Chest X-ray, AP view. Patient: 38 years old, sex F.
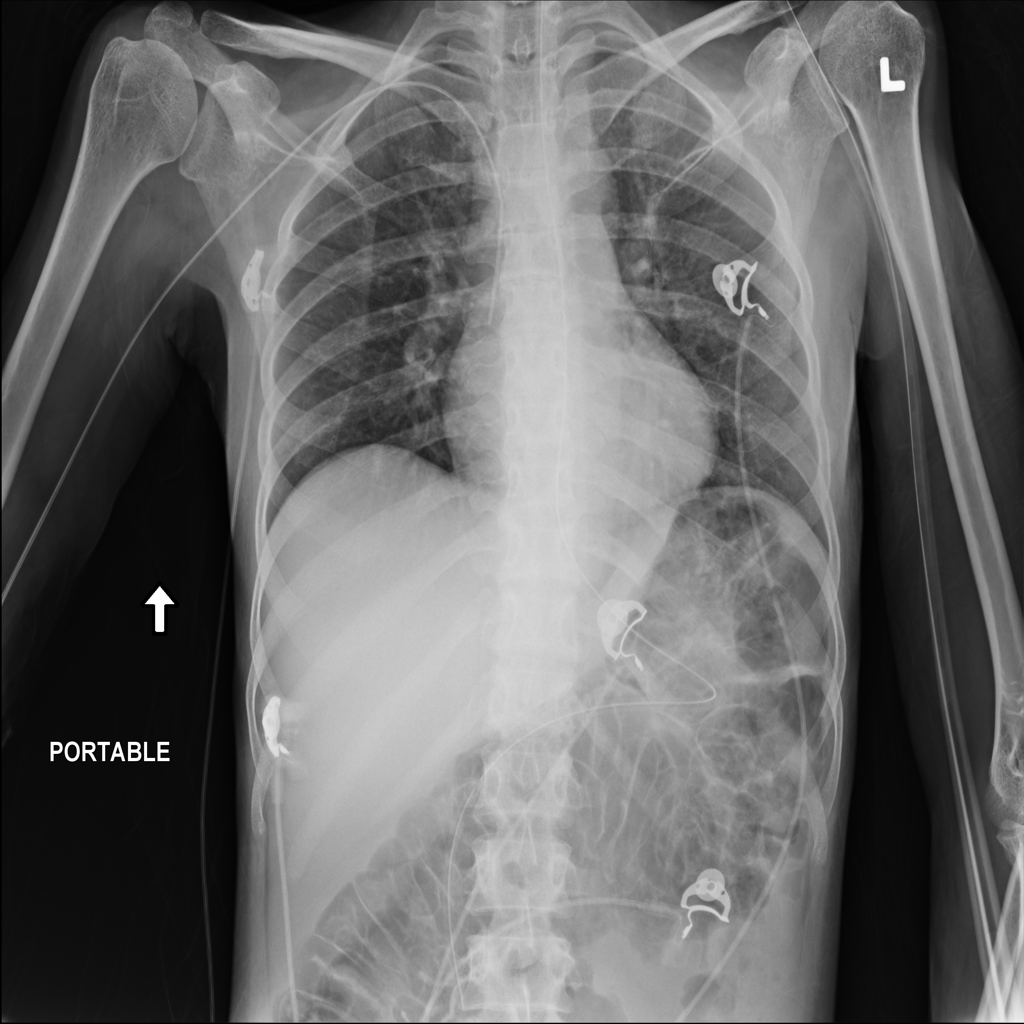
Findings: No Finding